Field crop: maize
Growth stage: 2
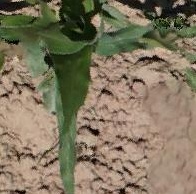
Species: maize